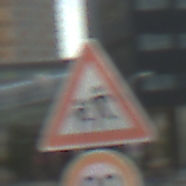
Verkehrszeichen: KinderRechts
Zusatzzeichen unten: Geschwindigkeit90
Umgebung: Outdoor, Urban
Tageszeit: MorningAfternoon
Wetter: PartlyCloudy
Licht: Natural
Jahreszeit: NotSpecified
Kontrast: LowContrast